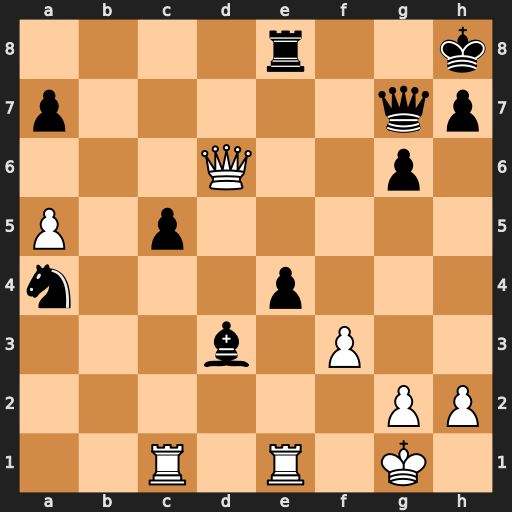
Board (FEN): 4r2k/p5qp/3Q2p1/P1p5/n3p3/3b1P2/6PP/2R1R1K1
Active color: w
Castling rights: -
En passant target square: -
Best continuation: Qxd3 exd3 Rxe8+ Qg8 Rxg8+